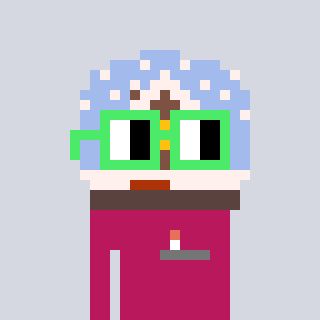
a pixel art character with square light green glasses, a snow globe-shaped head and a darkpink-colored body on a cool background